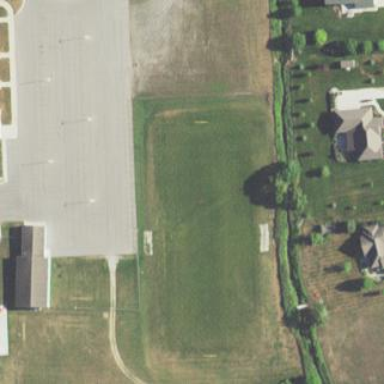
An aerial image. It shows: Soccer pitch designated for leisure and sports activities.